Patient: sex F, age 61
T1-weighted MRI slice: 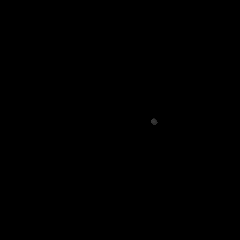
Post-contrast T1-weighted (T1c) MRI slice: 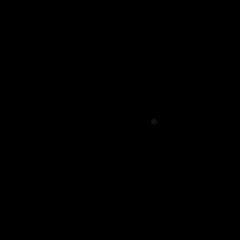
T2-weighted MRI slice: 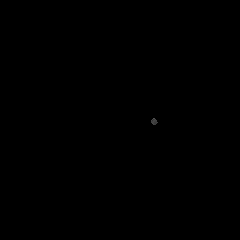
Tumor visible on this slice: no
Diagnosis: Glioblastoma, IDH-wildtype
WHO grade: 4